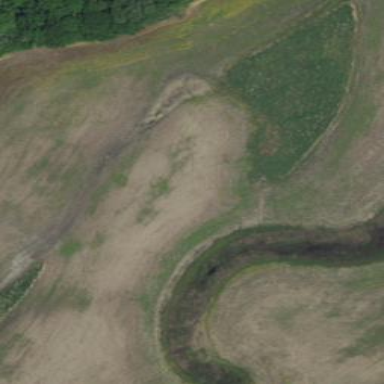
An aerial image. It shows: Beautiful wet meadow natural wetland.